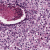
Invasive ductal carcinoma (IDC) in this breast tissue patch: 0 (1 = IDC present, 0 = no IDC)